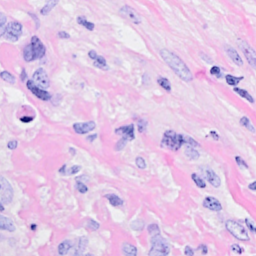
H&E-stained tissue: Breast